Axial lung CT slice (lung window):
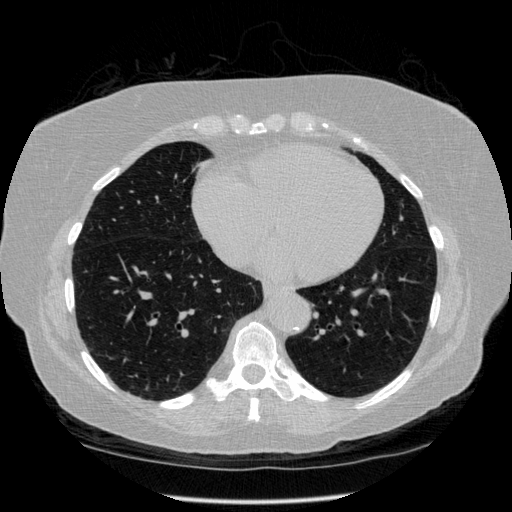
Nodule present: no